Question: There are something problem,when I am using 'ZipArchive'.
The directory's files modify date always update.

Code example
'''
using (var fileStream = new FileStream(Path.GetDirectoryName(path) + Path.GetFileNameWithoutExtension(path) + "_patch" + Path.GetExtension(path), FileMode.Create))
{
using (var archive = new ZipArchive(fileStream, ZipArchiveMode.Create, true, Encoding.GetEncoding(866)))
{
foreach (var file in listInsertFiles)
{
var bytes = file.Data;
var zipArchiveEntry = archive.CreateEntry($@"{file.Path}/{file.Name}.{file.Ext}", CompressionLevel.Optimal);
using (var zipStream = zipArchiveEntry.Open())
zipStream.Write(bytes, 0, bytes.Length);
}
}
}
'''
How to fix it?
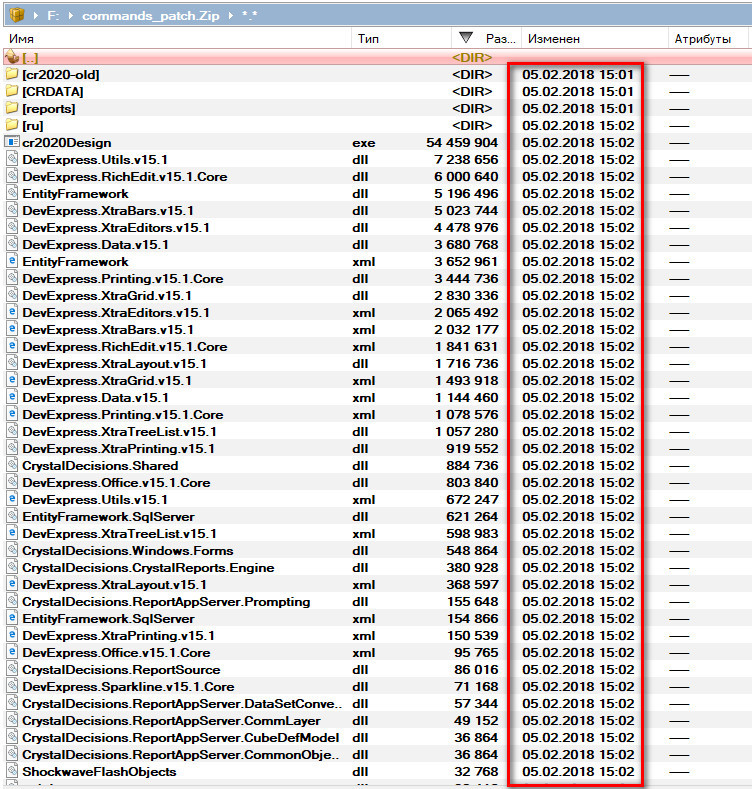
Answer: As per <URL> :
> When you create a new entry programmatically by calling the
CreateEntry method, the LastWriteTime property for the entry is
automatically set to the time of execution.
You need to explicitly set the value of 'zipArchiveEntry.LastWriteTime'.